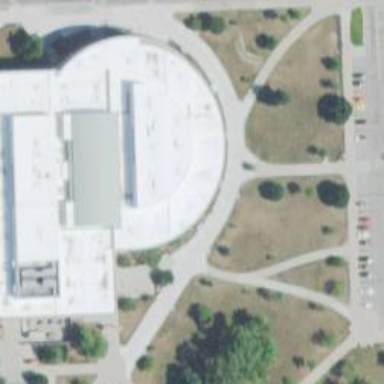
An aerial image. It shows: Library building.